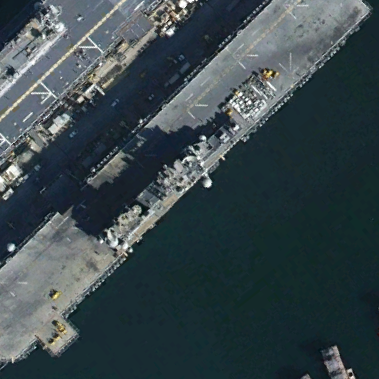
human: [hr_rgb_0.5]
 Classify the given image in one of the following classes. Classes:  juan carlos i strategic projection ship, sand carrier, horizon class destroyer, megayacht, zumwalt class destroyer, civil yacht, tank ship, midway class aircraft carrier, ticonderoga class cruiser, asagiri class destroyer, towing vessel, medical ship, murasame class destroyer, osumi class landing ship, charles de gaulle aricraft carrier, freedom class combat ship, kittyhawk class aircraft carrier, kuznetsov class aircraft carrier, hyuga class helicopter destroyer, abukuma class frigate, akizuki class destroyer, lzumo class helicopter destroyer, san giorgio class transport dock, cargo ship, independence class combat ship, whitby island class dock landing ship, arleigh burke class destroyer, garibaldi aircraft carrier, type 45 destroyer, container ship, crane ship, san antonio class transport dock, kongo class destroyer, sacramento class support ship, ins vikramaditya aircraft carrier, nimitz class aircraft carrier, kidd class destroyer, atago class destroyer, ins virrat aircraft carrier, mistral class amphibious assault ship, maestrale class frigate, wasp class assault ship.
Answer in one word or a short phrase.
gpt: Wasp class assault ship